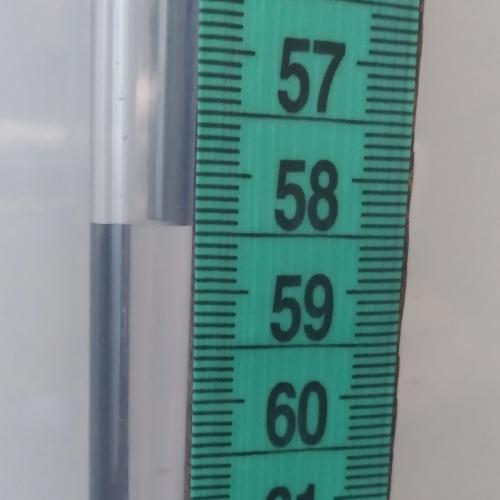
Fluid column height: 58.4 cm